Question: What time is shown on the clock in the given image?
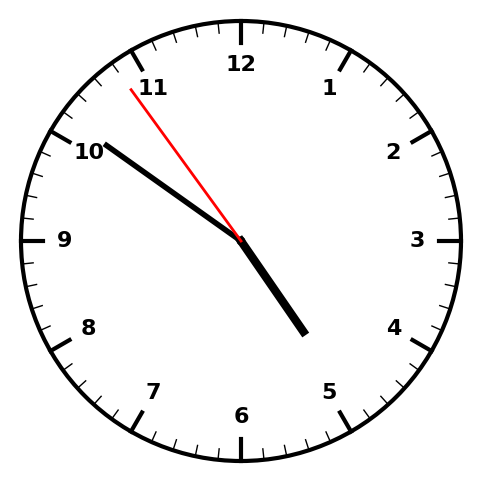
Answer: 04:50:54